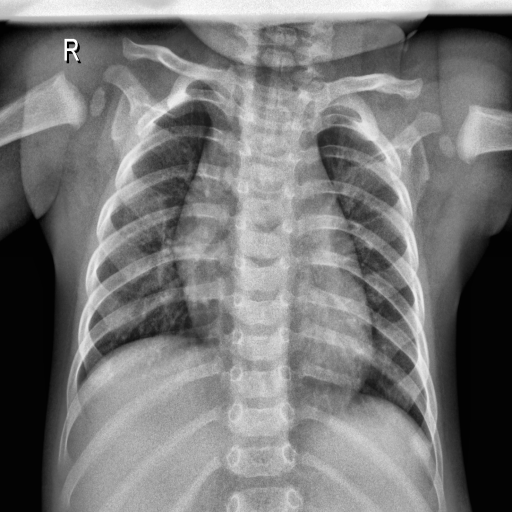
Finding: NORMAL